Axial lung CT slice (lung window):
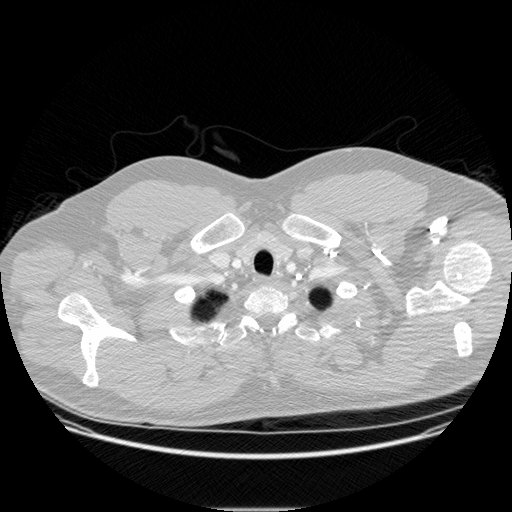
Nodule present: no